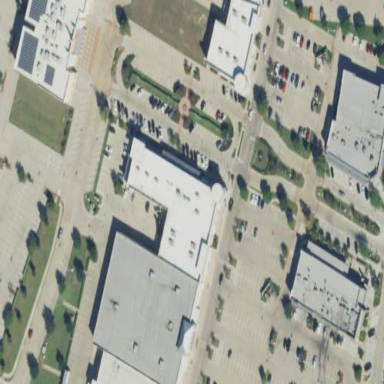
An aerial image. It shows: Department store building.